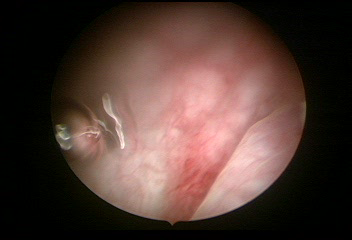
Modality: WLC
Class: Normal mucosa
Bladder cancer association: No